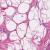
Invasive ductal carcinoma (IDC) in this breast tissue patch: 0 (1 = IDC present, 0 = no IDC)